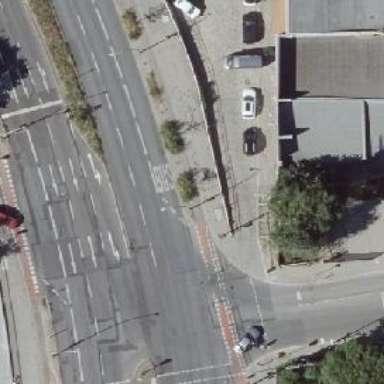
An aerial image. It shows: Footway crossing with traffic signals.